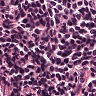
Metastatic tissue present: no